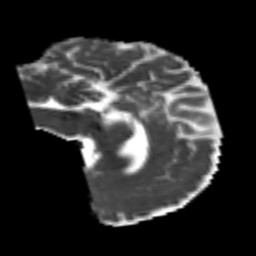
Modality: MD
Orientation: sagittal
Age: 53
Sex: male
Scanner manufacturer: siemens
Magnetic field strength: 3 T
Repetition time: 4.999 s
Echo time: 0.07946 s